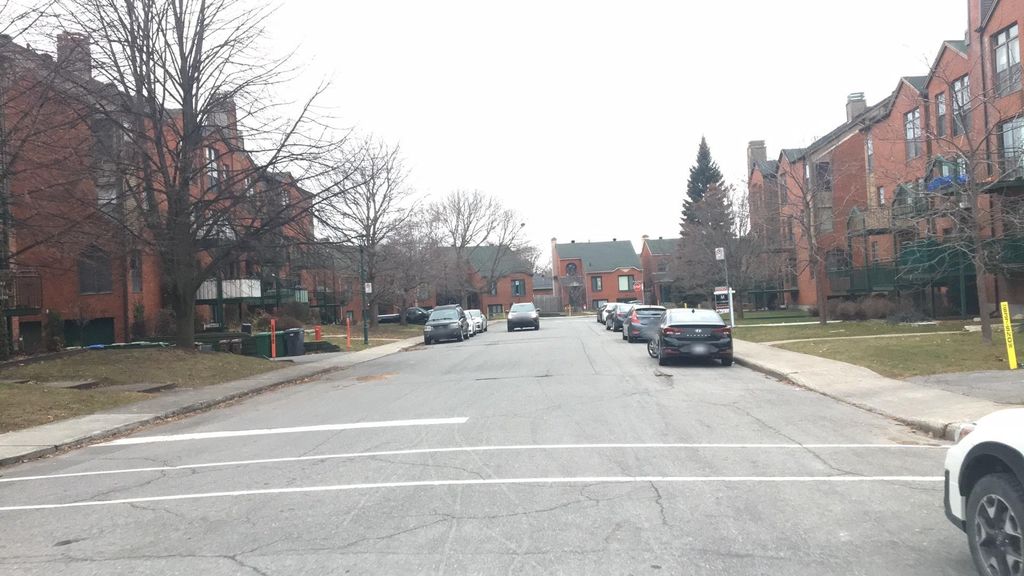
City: montreal